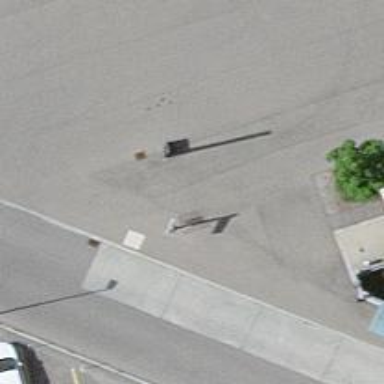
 serving as platform for public transportation."